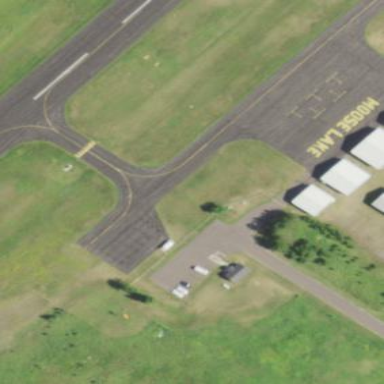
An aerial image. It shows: Apron at the airport.